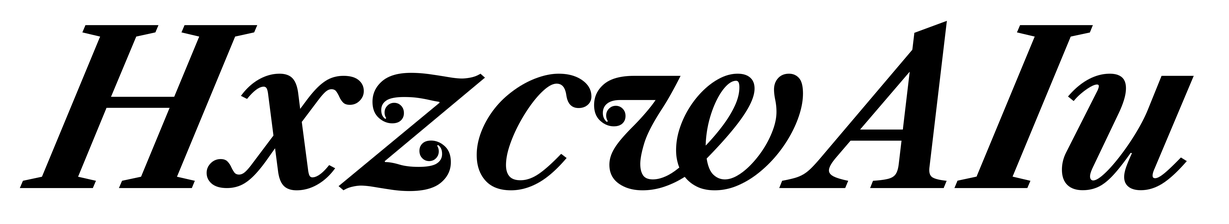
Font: LibreCaslonText-Italic_Bold_Italic